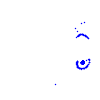
Particle: pion